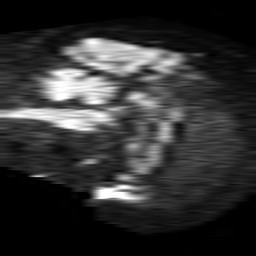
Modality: TRACE
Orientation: sagittal
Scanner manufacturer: philips
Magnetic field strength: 1.5 T
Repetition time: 4.6 s
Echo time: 0.08631 s